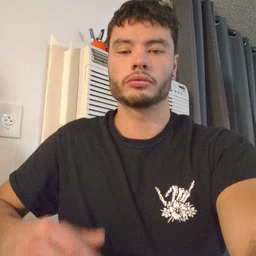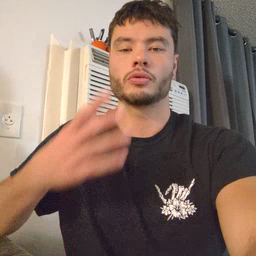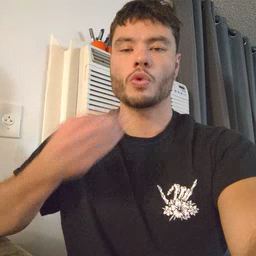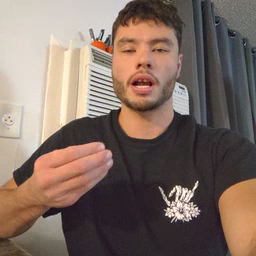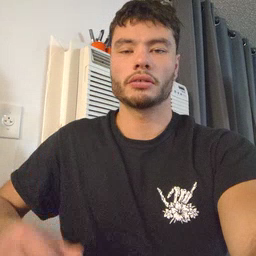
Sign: wet